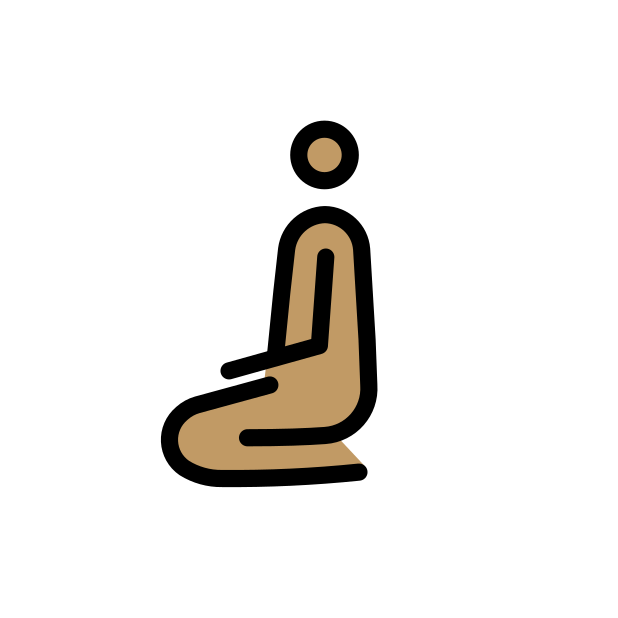
person kneeling: medium skin tone